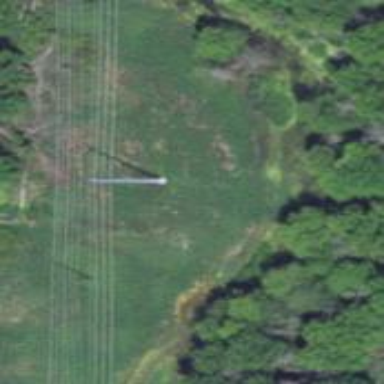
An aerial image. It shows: Power pole.